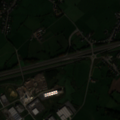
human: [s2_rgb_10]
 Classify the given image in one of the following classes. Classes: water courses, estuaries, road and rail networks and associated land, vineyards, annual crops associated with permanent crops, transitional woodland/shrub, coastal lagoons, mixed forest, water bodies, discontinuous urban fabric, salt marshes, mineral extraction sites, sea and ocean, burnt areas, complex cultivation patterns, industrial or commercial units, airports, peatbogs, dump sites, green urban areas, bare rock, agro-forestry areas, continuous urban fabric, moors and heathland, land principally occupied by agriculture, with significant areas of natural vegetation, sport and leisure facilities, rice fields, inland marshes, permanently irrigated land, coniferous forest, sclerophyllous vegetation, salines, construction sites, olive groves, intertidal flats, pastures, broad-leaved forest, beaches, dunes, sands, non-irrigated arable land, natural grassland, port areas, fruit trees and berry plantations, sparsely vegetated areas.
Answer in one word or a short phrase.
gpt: discontinuous urban fabric, industrial or commercial units, pastures, complex cultivation patterns